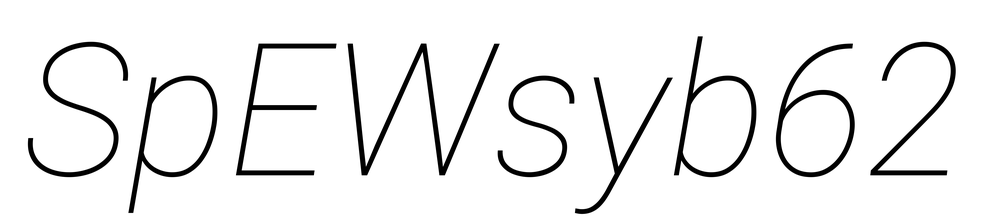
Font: Roboto-Italic_Thin_Italic